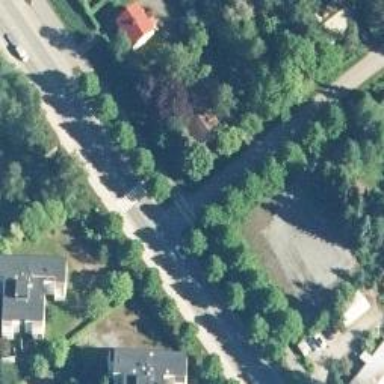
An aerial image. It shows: Road with "give way" sign.